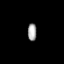
Tissue: prostate
Cell type: T cells
Senescence score: 0.2703
Nuclear area (px): 153
Mean DAPI intensity: 162.288